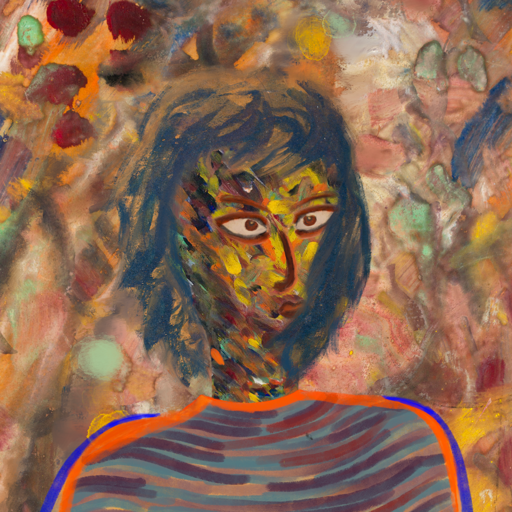
Background: Mother_And_Son_Mother, Head And Neck Side: An_Impression, Face Side: Roy_Bahadur, Bust: Experience, Hair Side: In_The_Sun, Head Accessory: Blank, Second Necklace: Blank, Necklace: Blank, Baby: Blank